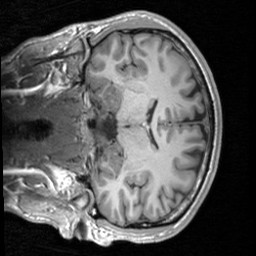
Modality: T1w
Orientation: coronal
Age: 21
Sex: male
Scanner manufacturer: siemens
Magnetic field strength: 3 T
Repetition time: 1.9 s
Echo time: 0.00226 s